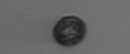
Label: Dinophyceae